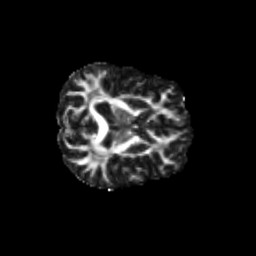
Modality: FA
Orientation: axial
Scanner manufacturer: siemens
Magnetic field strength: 3 T
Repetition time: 9.2 s
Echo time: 0.084 s